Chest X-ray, AP view. Patient: 69 years old, sex M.
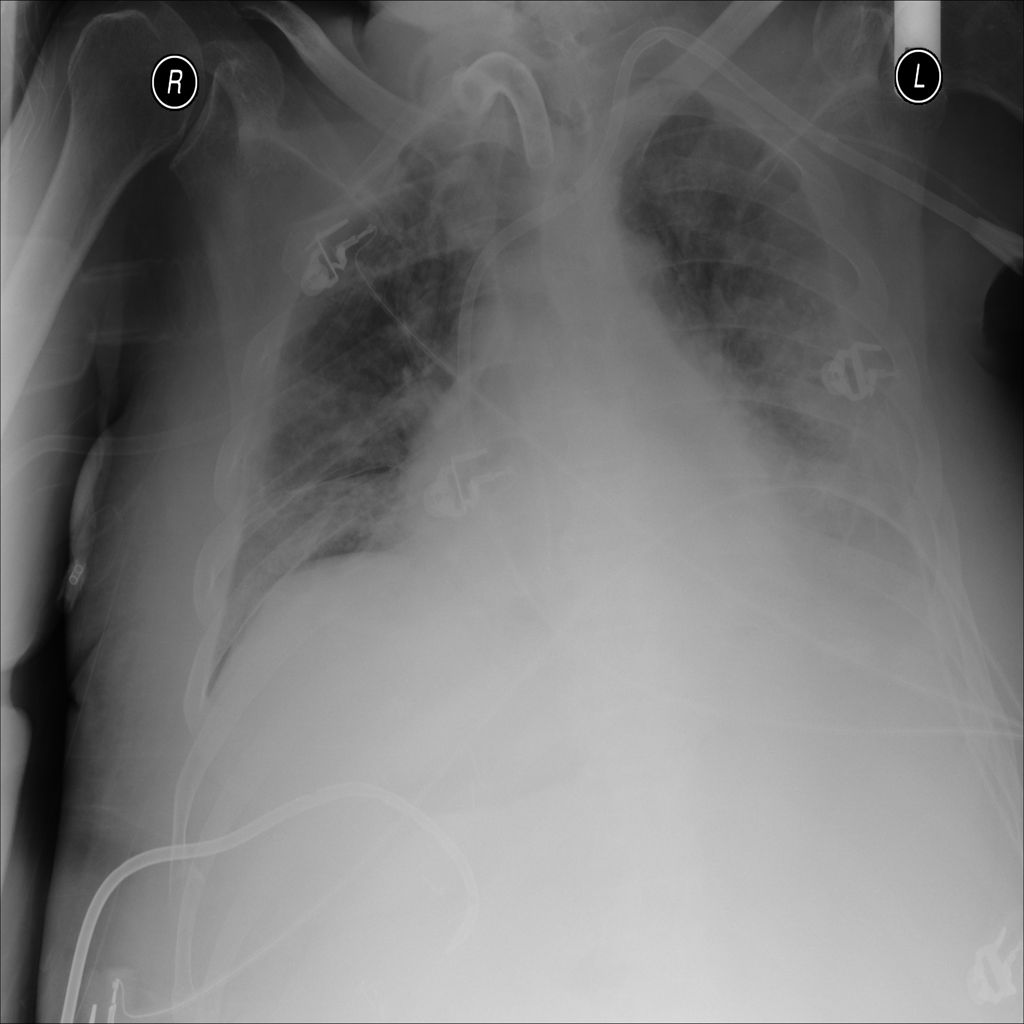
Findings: No Finding